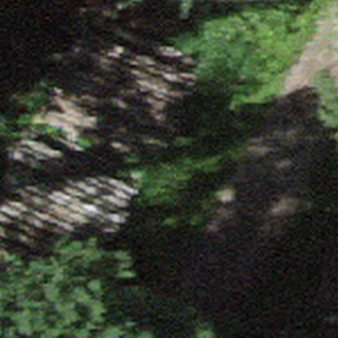
Label: other